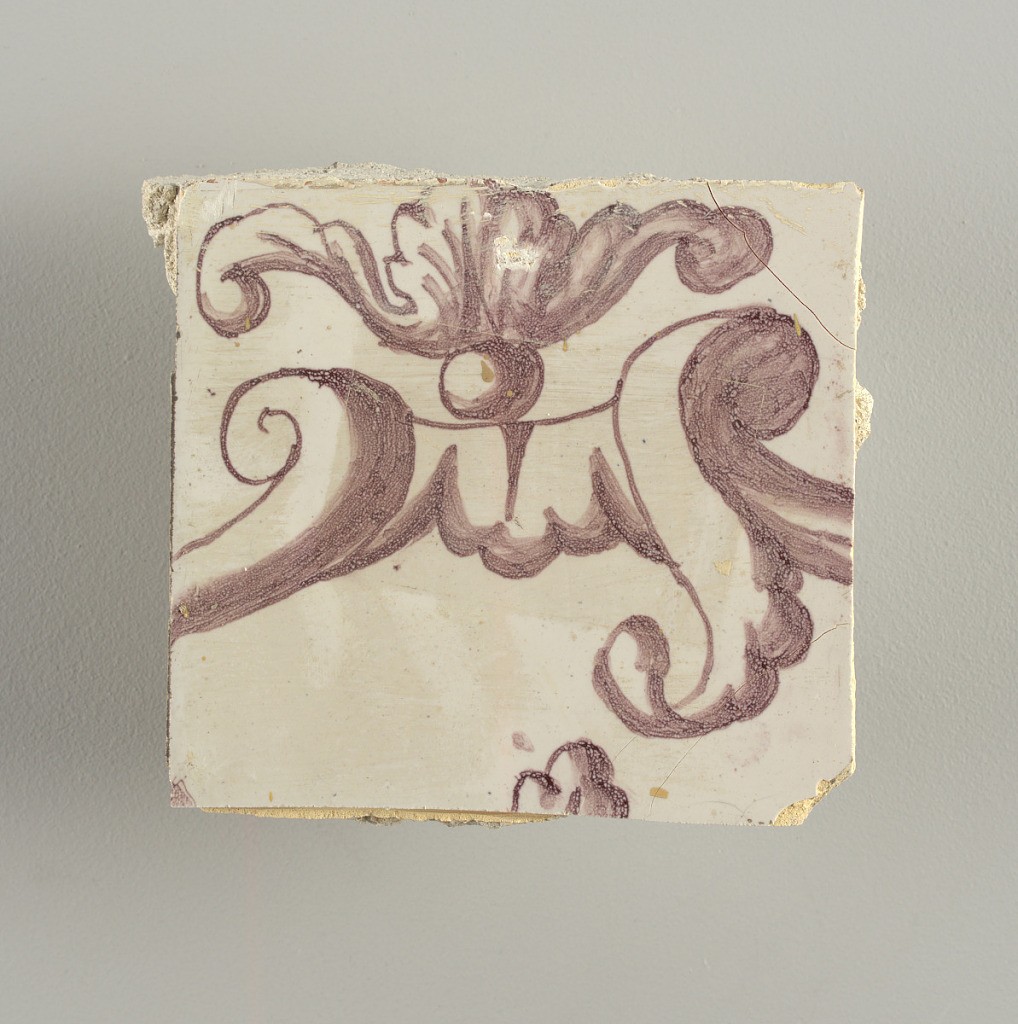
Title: Wall facing
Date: ca. 1725
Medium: Tin-glazed earthenware, underglaze
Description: Horizontal rectangle.  Thirty-seven tiles wide and twenty-one high with opening for door or window nineteen and one-half tiles high and twelve wide.  To left and right of opening, centered canopy above. Left, woman representing Hope, right, a sculputure urn.  Centered above opening, a mascaron.  Arabesque design of foliage.